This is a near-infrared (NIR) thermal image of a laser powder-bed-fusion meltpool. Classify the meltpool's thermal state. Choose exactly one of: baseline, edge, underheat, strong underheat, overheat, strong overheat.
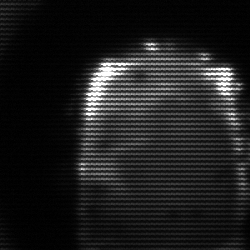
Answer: baseline